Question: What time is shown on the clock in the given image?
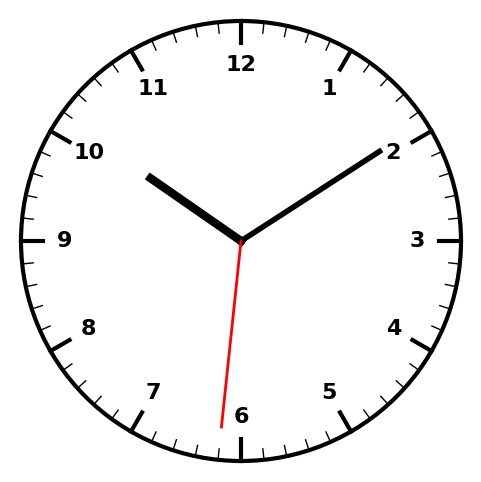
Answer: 10:09:31